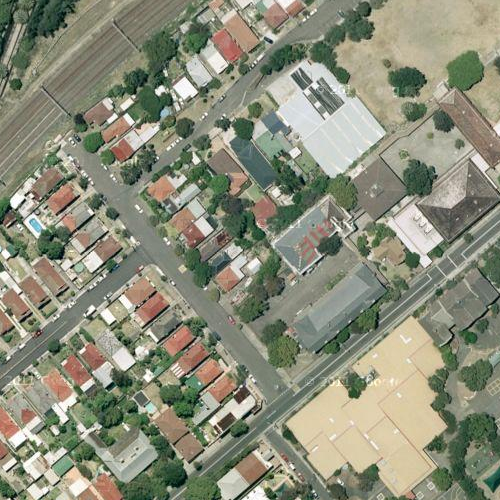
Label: sydney